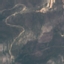
Land use / land cover class: HerbaceousVegetation